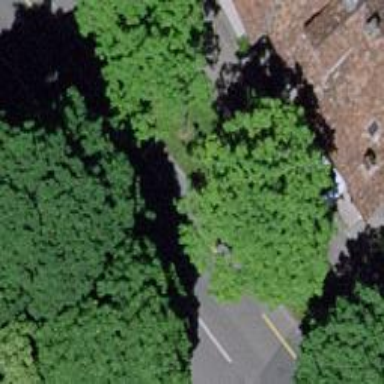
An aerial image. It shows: Avenue of trees.